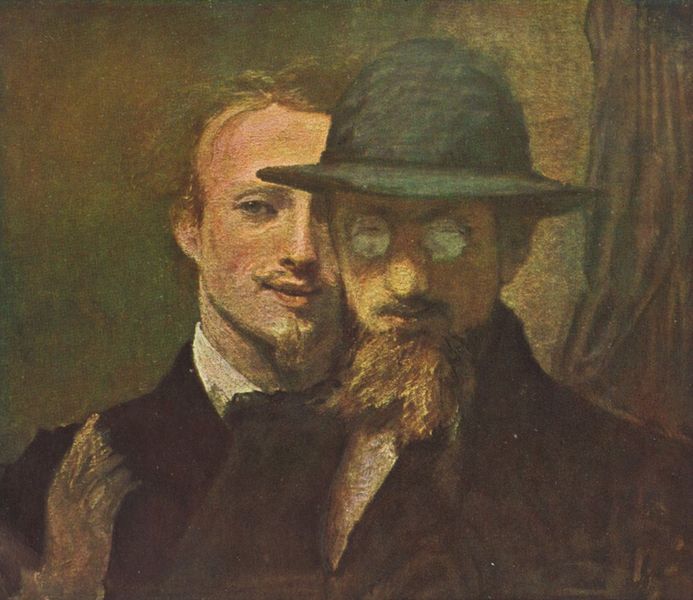
Titel: Selbstporträt und Porträt Lenbachs (Doppelporträt)
Künstler: Hans von Marées
Standort: München
Institution: Neue Pinakothek
Schlagwörter: baum, dunkel, gemälde, hand, mann, schatten, weiß, gelb, grün, ocker, braun, grau, haar, hell, hintergrund, hut, köpfe, licht, mund, männer, nase, ohr, pastell, schwarz, stirn, blick, rot, beige, malerei, schleife, alt, anzug, bart, blond, bärte, gesichter, hemd, jacke, jung, schnurrbart, wand, augen, blicke, falten, gesicht, inkarnat, kragen, tot, innenraum, portrait, porträt, vorhang, spiegelung, auge, haare, mantel, reich, stoff, paar, publikum, england, kinn, lippen, ohren, rosa, kopfbedeckung, lächeln, zwei, backen, oliv, falte, krawatte, zwei männer, barbe, brauen, face, glanz, homme, manteau, marron, moustache, vert, draperie, wange, jackett, kinnbart, revers, sakko, selbstporträt, hutkrempe, krempe, melone, doppelportrait, doppelporträt, hell dunkel, porträts, auguste, noir, brille, chapeau, bürger, selbstbildnis, mäntel, allegorie, spitzbart, zwicker, eifersucht, ein, selbstportrait, junger mann, schwul, zigarette, braum, bürgerlich, binde, sombre, lenbach, freund, hans, reflex, london, ombre, verdeckt, contraste, peinture, main, allemand, miroir, chemise, couple, sourire, costume, rideau, lebensalter, bärtchen, expressionnisme, toile, marees, vieux, freunde, deux, impressionnisme, buste, hintereinander, hans von marees, allemagne, pastel, chatten, veste, hommes, lunette, mnn, autoportrait, mystere, neid, bouc, geste, gant, lunettes, deux hommes, verspiegelt, double portrait, amitié, regard, secret, toot, barbichette, hidebrand, hildebrand, hintergudns, kjacke, munettes, musée de berlin, cravatte, champfleury, cravate, maree, amis, freundschaftsbild, lourd, b, vohrang, oeil, autoportarit, double, caché, portrai, juif, portraitcouple, binocles, monocle, 2männer, verspiegelte brille, postimpressionnisme, dega, ami, melon, huis-clos, 9, boucs, relation, complicité, homess, barbes, chaprau